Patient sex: M
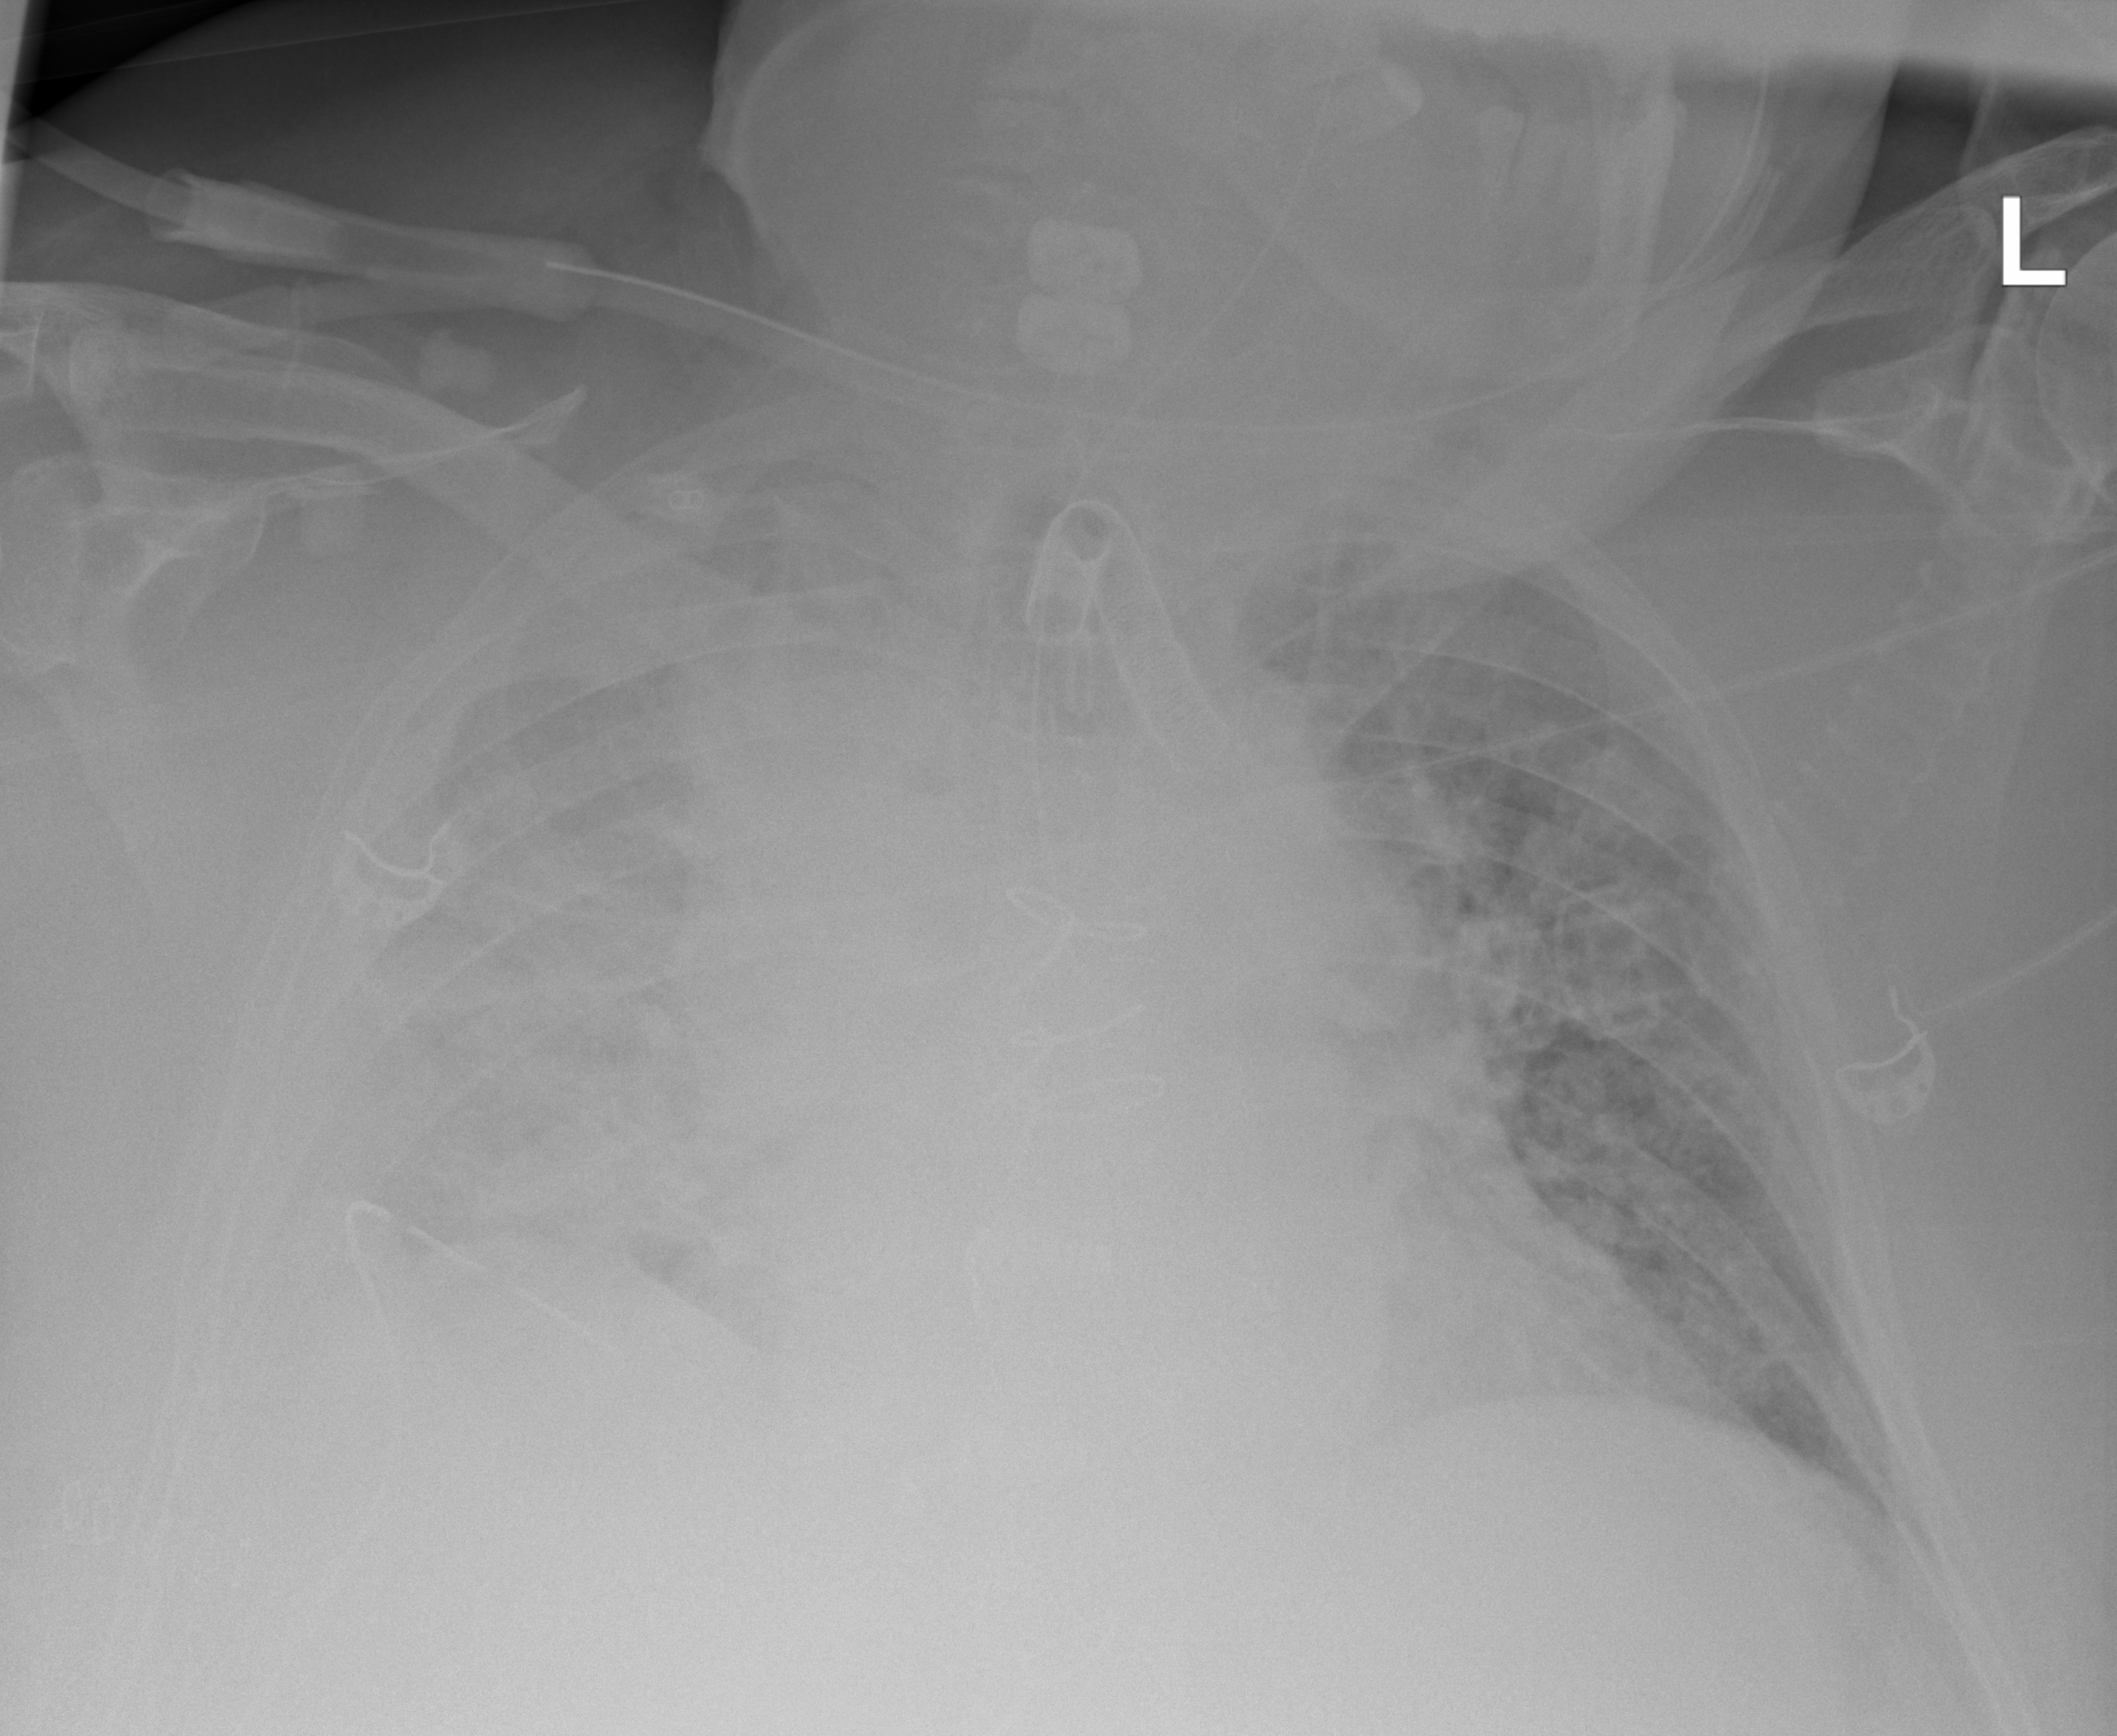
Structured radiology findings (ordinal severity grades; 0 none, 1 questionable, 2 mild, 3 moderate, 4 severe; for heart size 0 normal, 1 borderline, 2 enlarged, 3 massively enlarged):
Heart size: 2
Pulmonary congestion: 3
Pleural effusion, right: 3
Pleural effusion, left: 0
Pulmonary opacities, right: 3
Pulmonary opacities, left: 2
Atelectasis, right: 3
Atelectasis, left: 0